Field crop: maize
Growth stage: 2
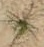
Species: salsola